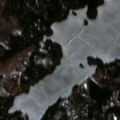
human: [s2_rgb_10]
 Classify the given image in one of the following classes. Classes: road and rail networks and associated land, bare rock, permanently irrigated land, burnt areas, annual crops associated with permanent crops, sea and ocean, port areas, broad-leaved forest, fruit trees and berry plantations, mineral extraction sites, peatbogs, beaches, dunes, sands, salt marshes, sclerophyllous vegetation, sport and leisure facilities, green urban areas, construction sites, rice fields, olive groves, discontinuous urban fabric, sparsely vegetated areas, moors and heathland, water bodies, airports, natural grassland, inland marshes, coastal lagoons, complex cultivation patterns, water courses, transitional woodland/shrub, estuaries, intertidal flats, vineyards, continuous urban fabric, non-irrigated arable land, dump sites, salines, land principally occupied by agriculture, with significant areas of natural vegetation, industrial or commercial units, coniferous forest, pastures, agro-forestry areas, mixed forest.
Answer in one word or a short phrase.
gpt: coniferous forest, mixed forest, water bodies